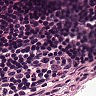
Metastatic tissue present: no